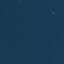
Label: SeaLake